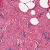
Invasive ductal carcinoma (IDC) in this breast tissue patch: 0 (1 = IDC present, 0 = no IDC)